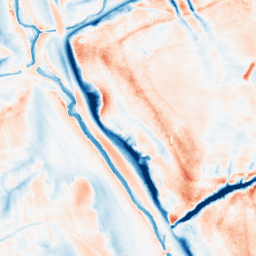
Category: classical
Decomposition family: gaussian_anisotropic
Decomposition parameters: sigma_x: 10
sigma_y: 5
Upsampling method: regularized
Upsampling parameters: scale: 2
lambda_reg: 0.01
Upsampling scale: 2